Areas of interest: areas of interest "Business Office Building"
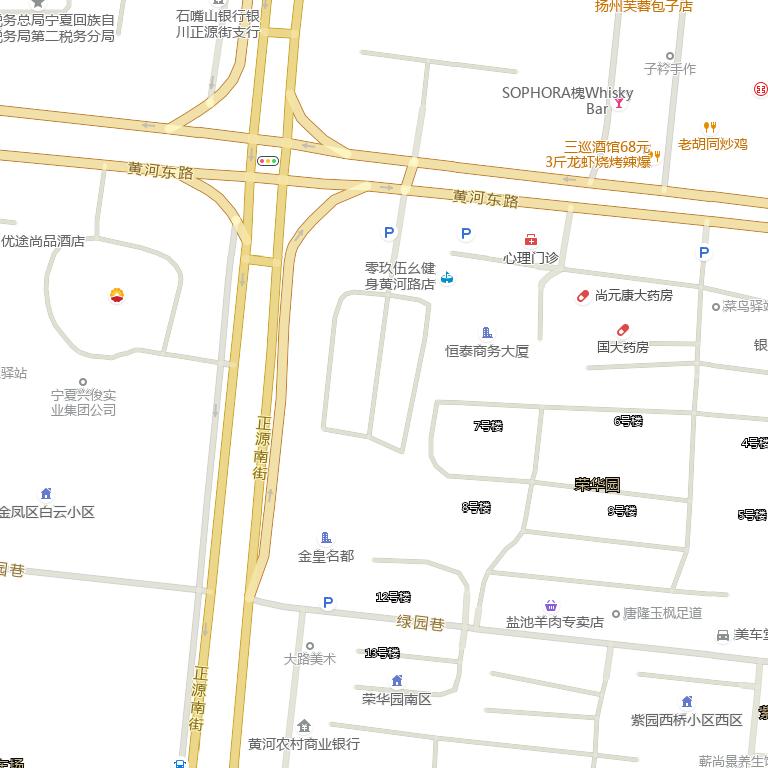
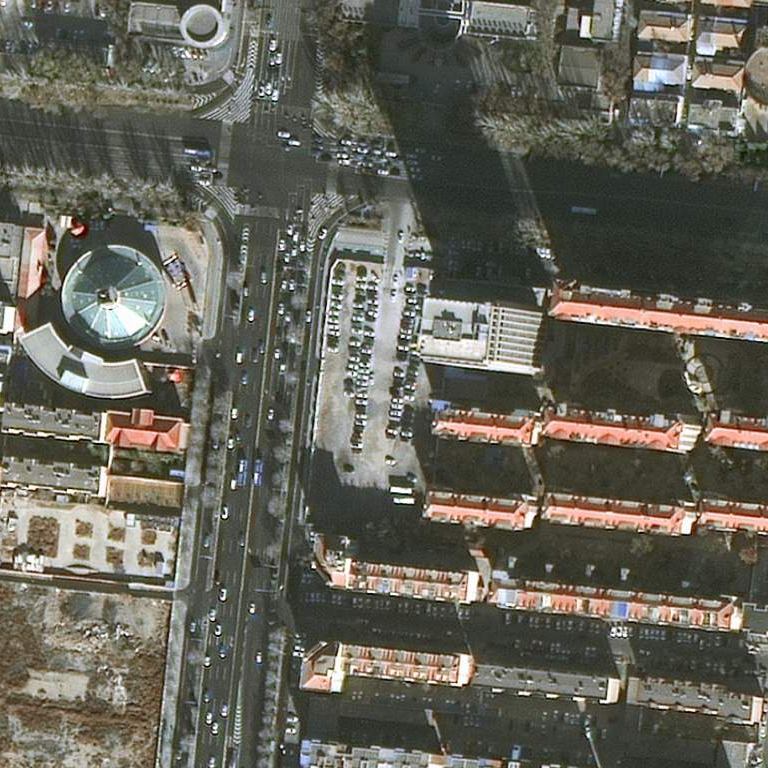